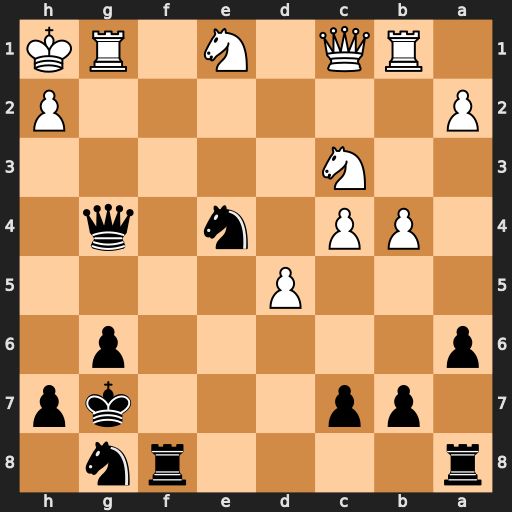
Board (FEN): r4rn1/1pp3kp/p5p1/3P4/1PP1n1q1/2N5/P6P/1RQ1N1RK
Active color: b
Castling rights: -
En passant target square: -
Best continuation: Nf2#